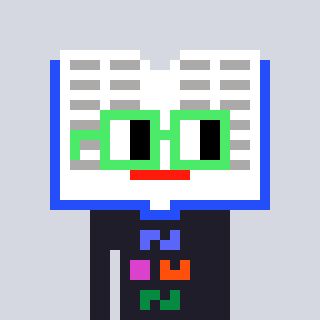
a pixel art character with square light green glasses, a dictionary-shaped head and a grayscale-colored body on a cool background